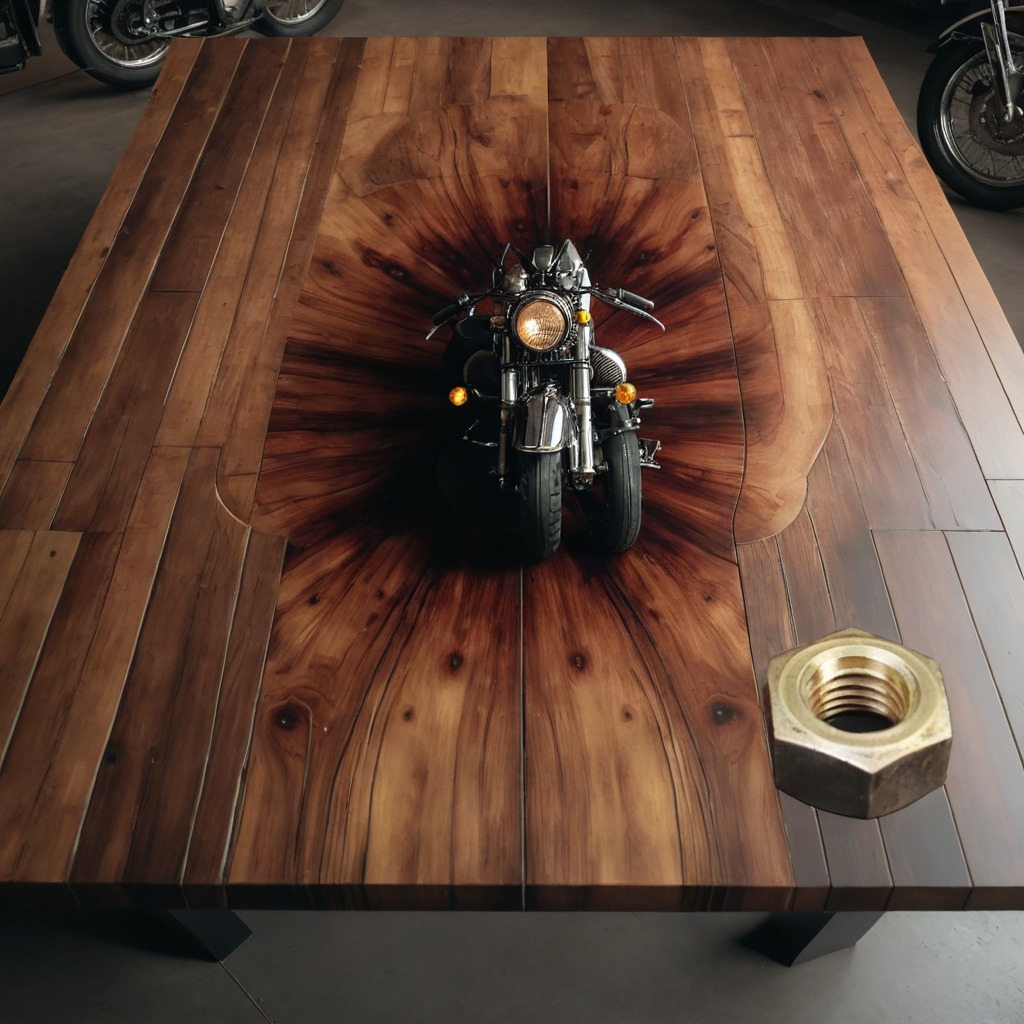
A metal nut is lying on the wooden table in a vintage motorcycle garage.